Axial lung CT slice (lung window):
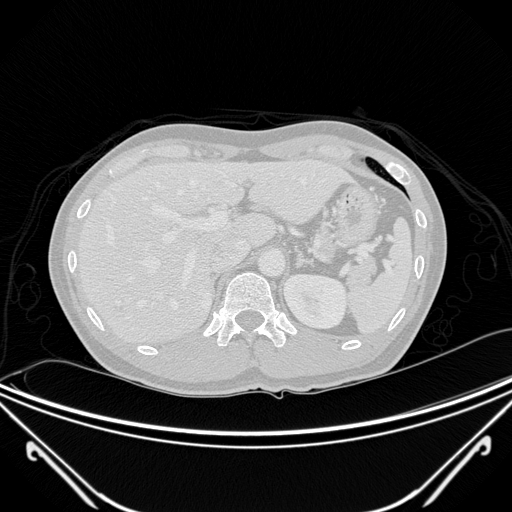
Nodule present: no